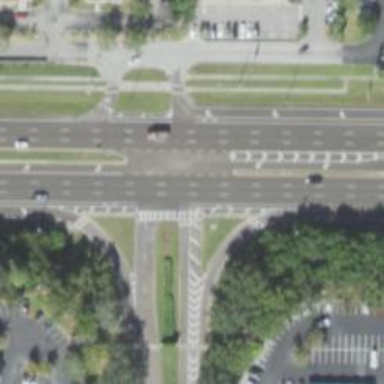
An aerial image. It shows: Marked crossing on the road.